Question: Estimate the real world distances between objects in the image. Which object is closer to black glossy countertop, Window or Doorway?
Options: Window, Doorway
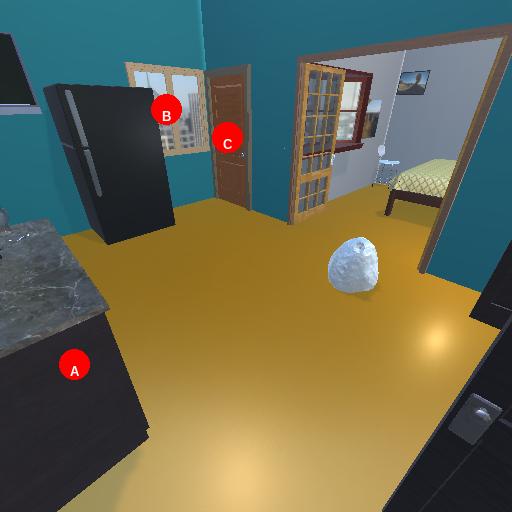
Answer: Window